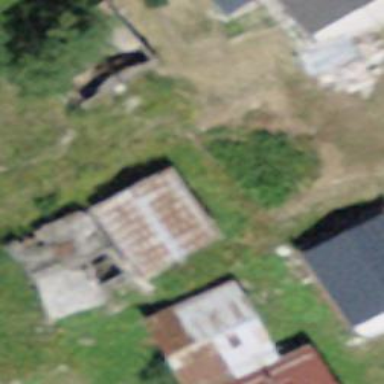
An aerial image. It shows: Simple and straightforward house.